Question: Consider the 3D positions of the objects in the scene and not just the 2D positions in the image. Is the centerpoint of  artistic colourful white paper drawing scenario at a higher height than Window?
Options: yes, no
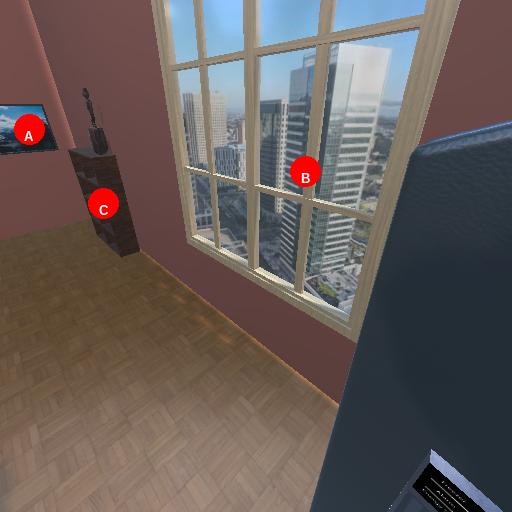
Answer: yes